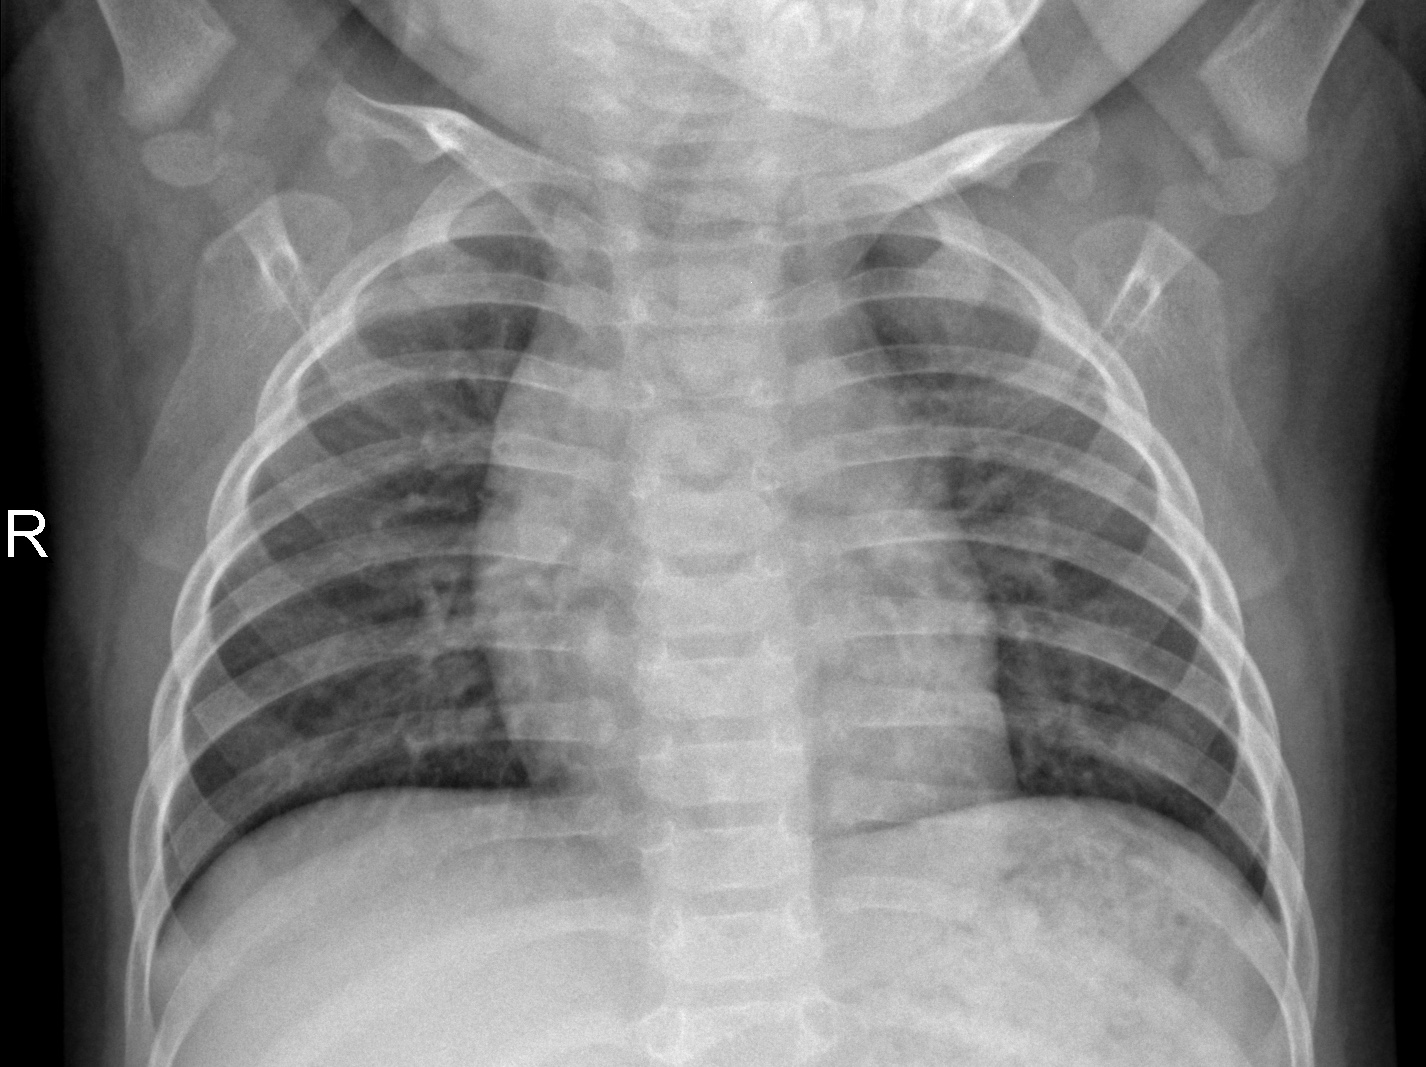
Diagnosis: NORMAL